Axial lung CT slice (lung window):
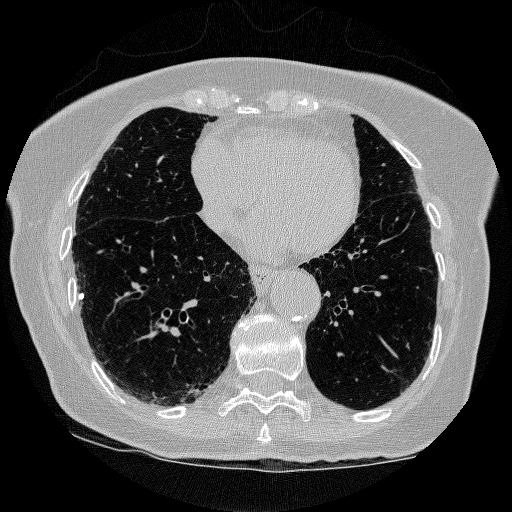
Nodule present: yes
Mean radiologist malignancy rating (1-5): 1